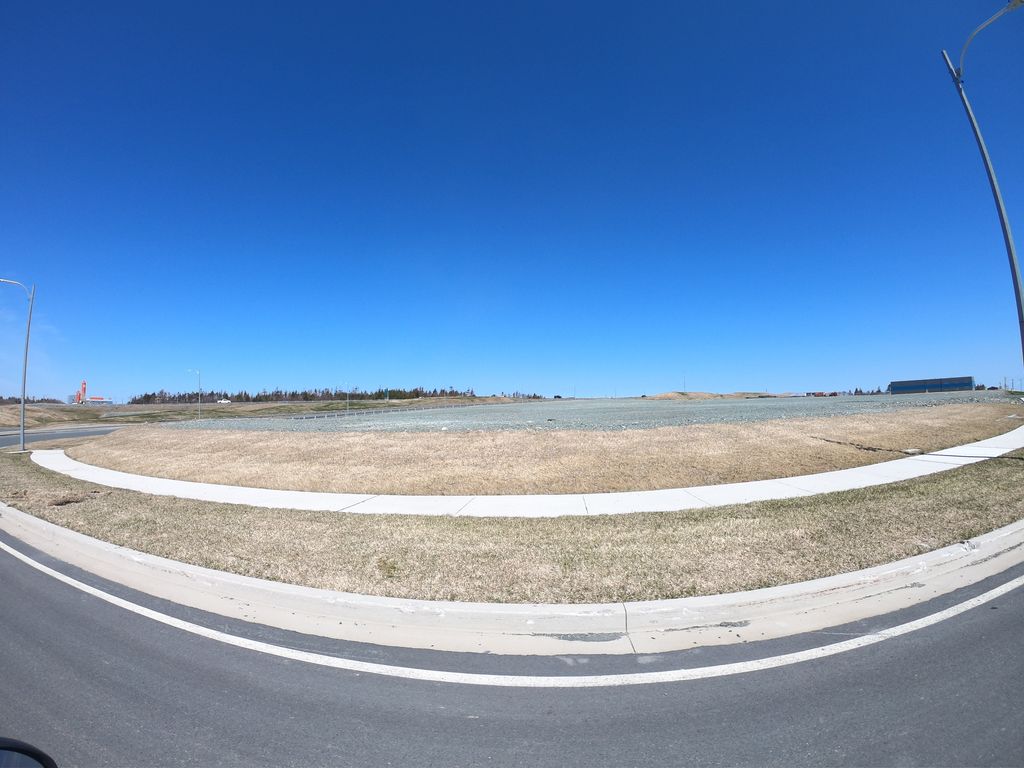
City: st_johns